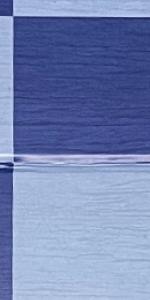
Label: Empty